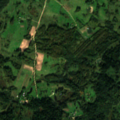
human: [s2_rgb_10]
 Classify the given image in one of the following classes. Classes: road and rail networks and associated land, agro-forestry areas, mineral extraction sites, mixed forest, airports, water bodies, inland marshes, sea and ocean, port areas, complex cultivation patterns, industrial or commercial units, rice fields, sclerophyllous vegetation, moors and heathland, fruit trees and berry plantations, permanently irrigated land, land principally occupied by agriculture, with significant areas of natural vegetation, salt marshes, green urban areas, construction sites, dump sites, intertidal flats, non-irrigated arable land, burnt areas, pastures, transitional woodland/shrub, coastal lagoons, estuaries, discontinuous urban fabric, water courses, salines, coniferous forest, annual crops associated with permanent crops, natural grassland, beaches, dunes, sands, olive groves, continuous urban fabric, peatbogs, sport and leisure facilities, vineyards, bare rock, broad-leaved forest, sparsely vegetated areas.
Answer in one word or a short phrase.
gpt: non-irrigated arable land, complex cultivation patterns, land principally occupied by agriculture, with significant areas of natural vegetation, broad-leaved forest, mixed forest